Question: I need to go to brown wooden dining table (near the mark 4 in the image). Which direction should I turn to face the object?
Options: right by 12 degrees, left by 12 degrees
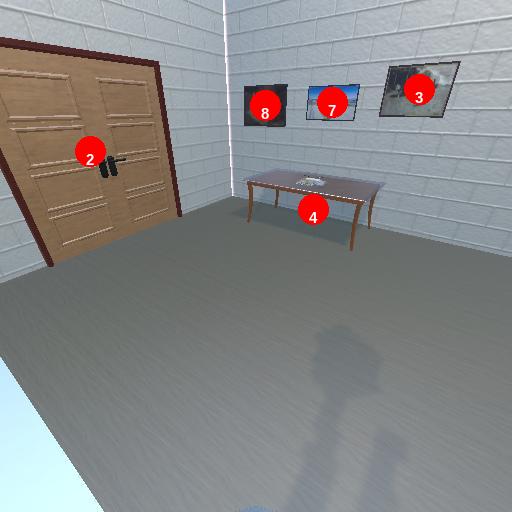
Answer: right by 12 degrees